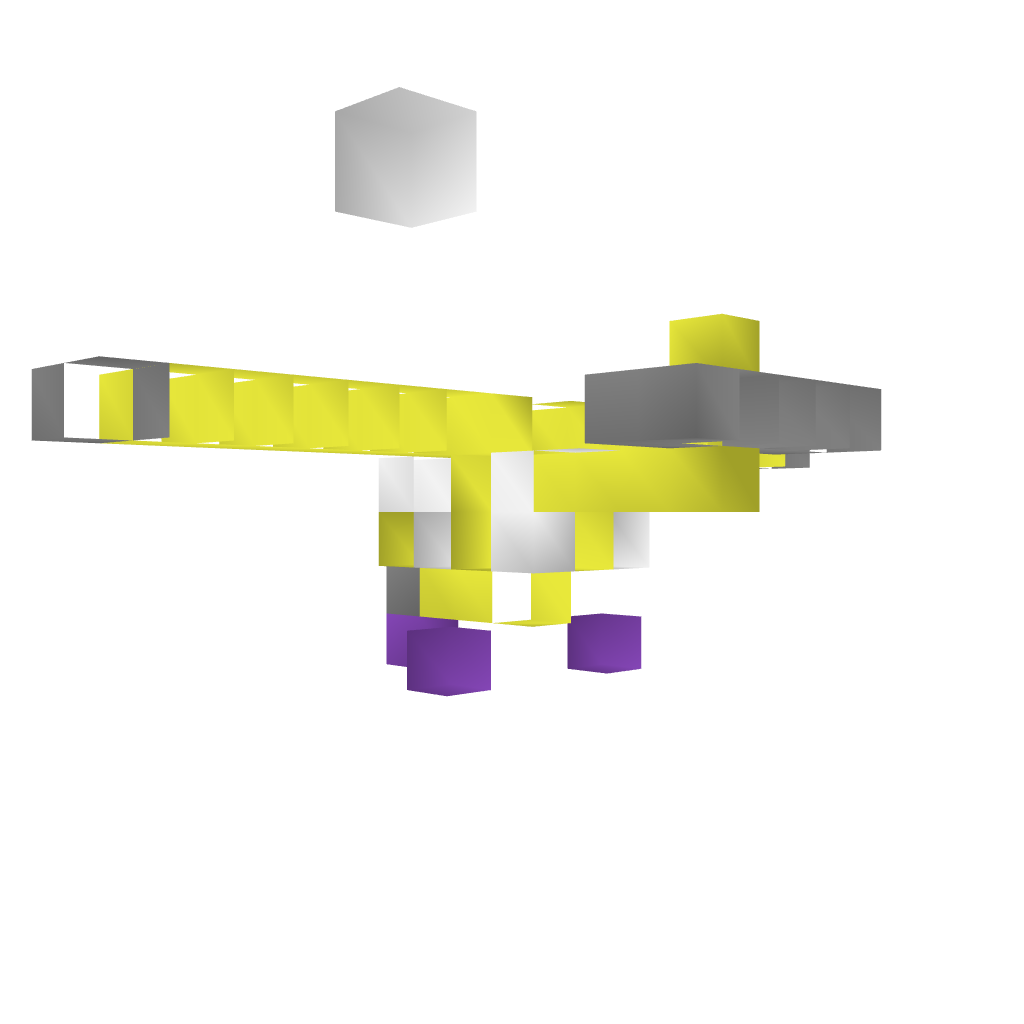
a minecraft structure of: Little-Wood-Plane bad low quality